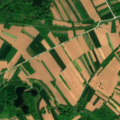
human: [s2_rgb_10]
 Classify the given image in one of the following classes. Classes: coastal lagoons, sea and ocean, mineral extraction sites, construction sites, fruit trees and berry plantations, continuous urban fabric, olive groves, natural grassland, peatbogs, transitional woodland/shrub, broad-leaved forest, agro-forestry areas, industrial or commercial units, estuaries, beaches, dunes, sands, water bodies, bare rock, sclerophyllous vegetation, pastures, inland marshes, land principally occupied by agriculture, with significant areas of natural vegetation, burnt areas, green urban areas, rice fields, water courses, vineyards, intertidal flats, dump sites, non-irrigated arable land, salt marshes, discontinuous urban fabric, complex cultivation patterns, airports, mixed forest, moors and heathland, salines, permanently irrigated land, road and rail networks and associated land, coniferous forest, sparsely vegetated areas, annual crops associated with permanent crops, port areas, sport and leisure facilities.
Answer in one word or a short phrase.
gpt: non-irrigated arable land, land principally occupied by agriculture, with significant areas of natural vegetation, broad-leaved forest, water courses